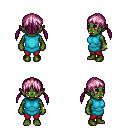
a pixel art fantasy rpg character, female body template, orc, green skin, teal tunic, red pants, pink twin-tailed hairstyle, bracelets, four views (front, back, left, right), 2x2 character sprite sheet, small pixel art, hard edges, no anti-aliasing